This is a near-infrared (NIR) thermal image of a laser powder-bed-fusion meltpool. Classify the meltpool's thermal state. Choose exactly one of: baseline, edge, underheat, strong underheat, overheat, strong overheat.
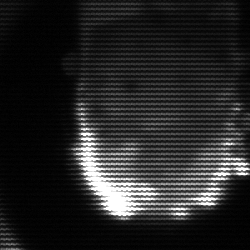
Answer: baseline